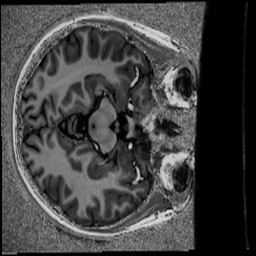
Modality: UNIT1
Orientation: axial
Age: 27
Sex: female
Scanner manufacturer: siemens
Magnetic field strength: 6.98 T
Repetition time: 6 s
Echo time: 0.00283 s